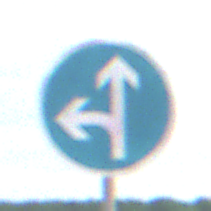
Verkehrszeichen: VorgeschriebeneFahrtrichtungGeradeausOderLinks
Umgebung: Outdoor, Nature
Tageszeit: SunriseSunset
Wetter: PartlyCloudy
Licht: Natural
Jahreszeit: NotSpecified
Kontrast: LowContrast